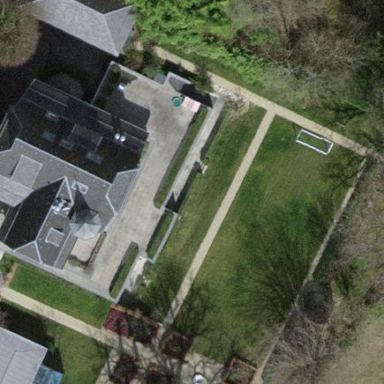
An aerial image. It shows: Garden enclosed by fence.